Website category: sports
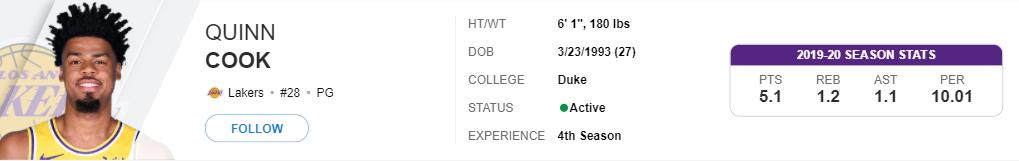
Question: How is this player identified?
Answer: Quinn Cook

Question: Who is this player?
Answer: Quinn Cook

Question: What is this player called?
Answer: Quinn Cook

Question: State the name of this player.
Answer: Quinn Cook

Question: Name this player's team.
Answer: Lakers

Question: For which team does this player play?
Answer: Lakers

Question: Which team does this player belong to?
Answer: Lakers

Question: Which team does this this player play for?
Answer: Lakers

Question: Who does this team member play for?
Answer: Lakers

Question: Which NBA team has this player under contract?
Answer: Lakers

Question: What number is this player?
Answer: #28

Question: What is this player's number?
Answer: #28

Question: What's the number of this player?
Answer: #28

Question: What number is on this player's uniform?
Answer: #28

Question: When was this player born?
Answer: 3/23/1993

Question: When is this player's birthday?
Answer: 3/23/1993

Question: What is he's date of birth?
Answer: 3/23/1993

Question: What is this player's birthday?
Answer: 3/23/1993

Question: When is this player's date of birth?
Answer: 3/23/1993

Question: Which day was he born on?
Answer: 3/23/1993

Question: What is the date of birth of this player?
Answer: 3/23/1993

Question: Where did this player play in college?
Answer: Duke

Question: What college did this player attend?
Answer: Duke

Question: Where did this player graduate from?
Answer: Duke

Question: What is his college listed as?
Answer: Duke

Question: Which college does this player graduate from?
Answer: Duke

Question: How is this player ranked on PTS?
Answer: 5.1

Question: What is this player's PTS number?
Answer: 5.1

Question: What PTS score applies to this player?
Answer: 5.1

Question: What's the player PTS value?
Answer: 5.1

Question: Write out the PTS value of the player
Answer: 5.1

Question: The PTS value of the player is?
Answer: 5.1

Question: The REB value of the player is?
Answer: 1.2

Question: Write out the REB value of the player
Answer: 1.2

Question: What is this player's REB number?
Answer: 1.2

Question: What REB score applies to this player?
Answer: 1.2

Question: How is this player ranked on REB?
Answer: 1.2

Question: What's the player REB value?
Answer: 1.2

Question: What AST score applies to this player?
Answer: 1.1

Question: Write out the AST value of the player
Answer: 1.1

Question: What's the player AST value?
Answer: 1.1

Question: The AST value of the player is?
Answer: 1.1

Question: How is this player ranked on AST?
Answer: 1.1

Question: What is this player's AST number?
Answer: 1.1

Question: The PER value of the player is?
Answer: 10.01

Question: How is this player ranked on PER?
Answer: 10.01

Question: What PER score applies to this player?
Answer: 10.01

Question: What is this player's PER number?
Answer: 10.01

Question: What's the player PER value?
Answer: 10.01

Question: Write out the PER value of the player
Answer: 10.01

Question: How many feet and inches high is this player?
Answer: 6' 1"

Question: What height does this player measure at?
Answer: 6' 1"

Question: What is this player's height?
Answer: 6' 1"

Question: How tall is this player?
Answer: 6' 1"

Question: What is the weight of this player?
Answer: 180 lbs

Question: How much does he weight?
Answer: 180 lbs

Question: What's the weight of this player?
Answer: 180 lbs

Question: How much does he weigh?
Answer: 180 lbs

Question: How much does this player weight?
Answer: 180 lbs